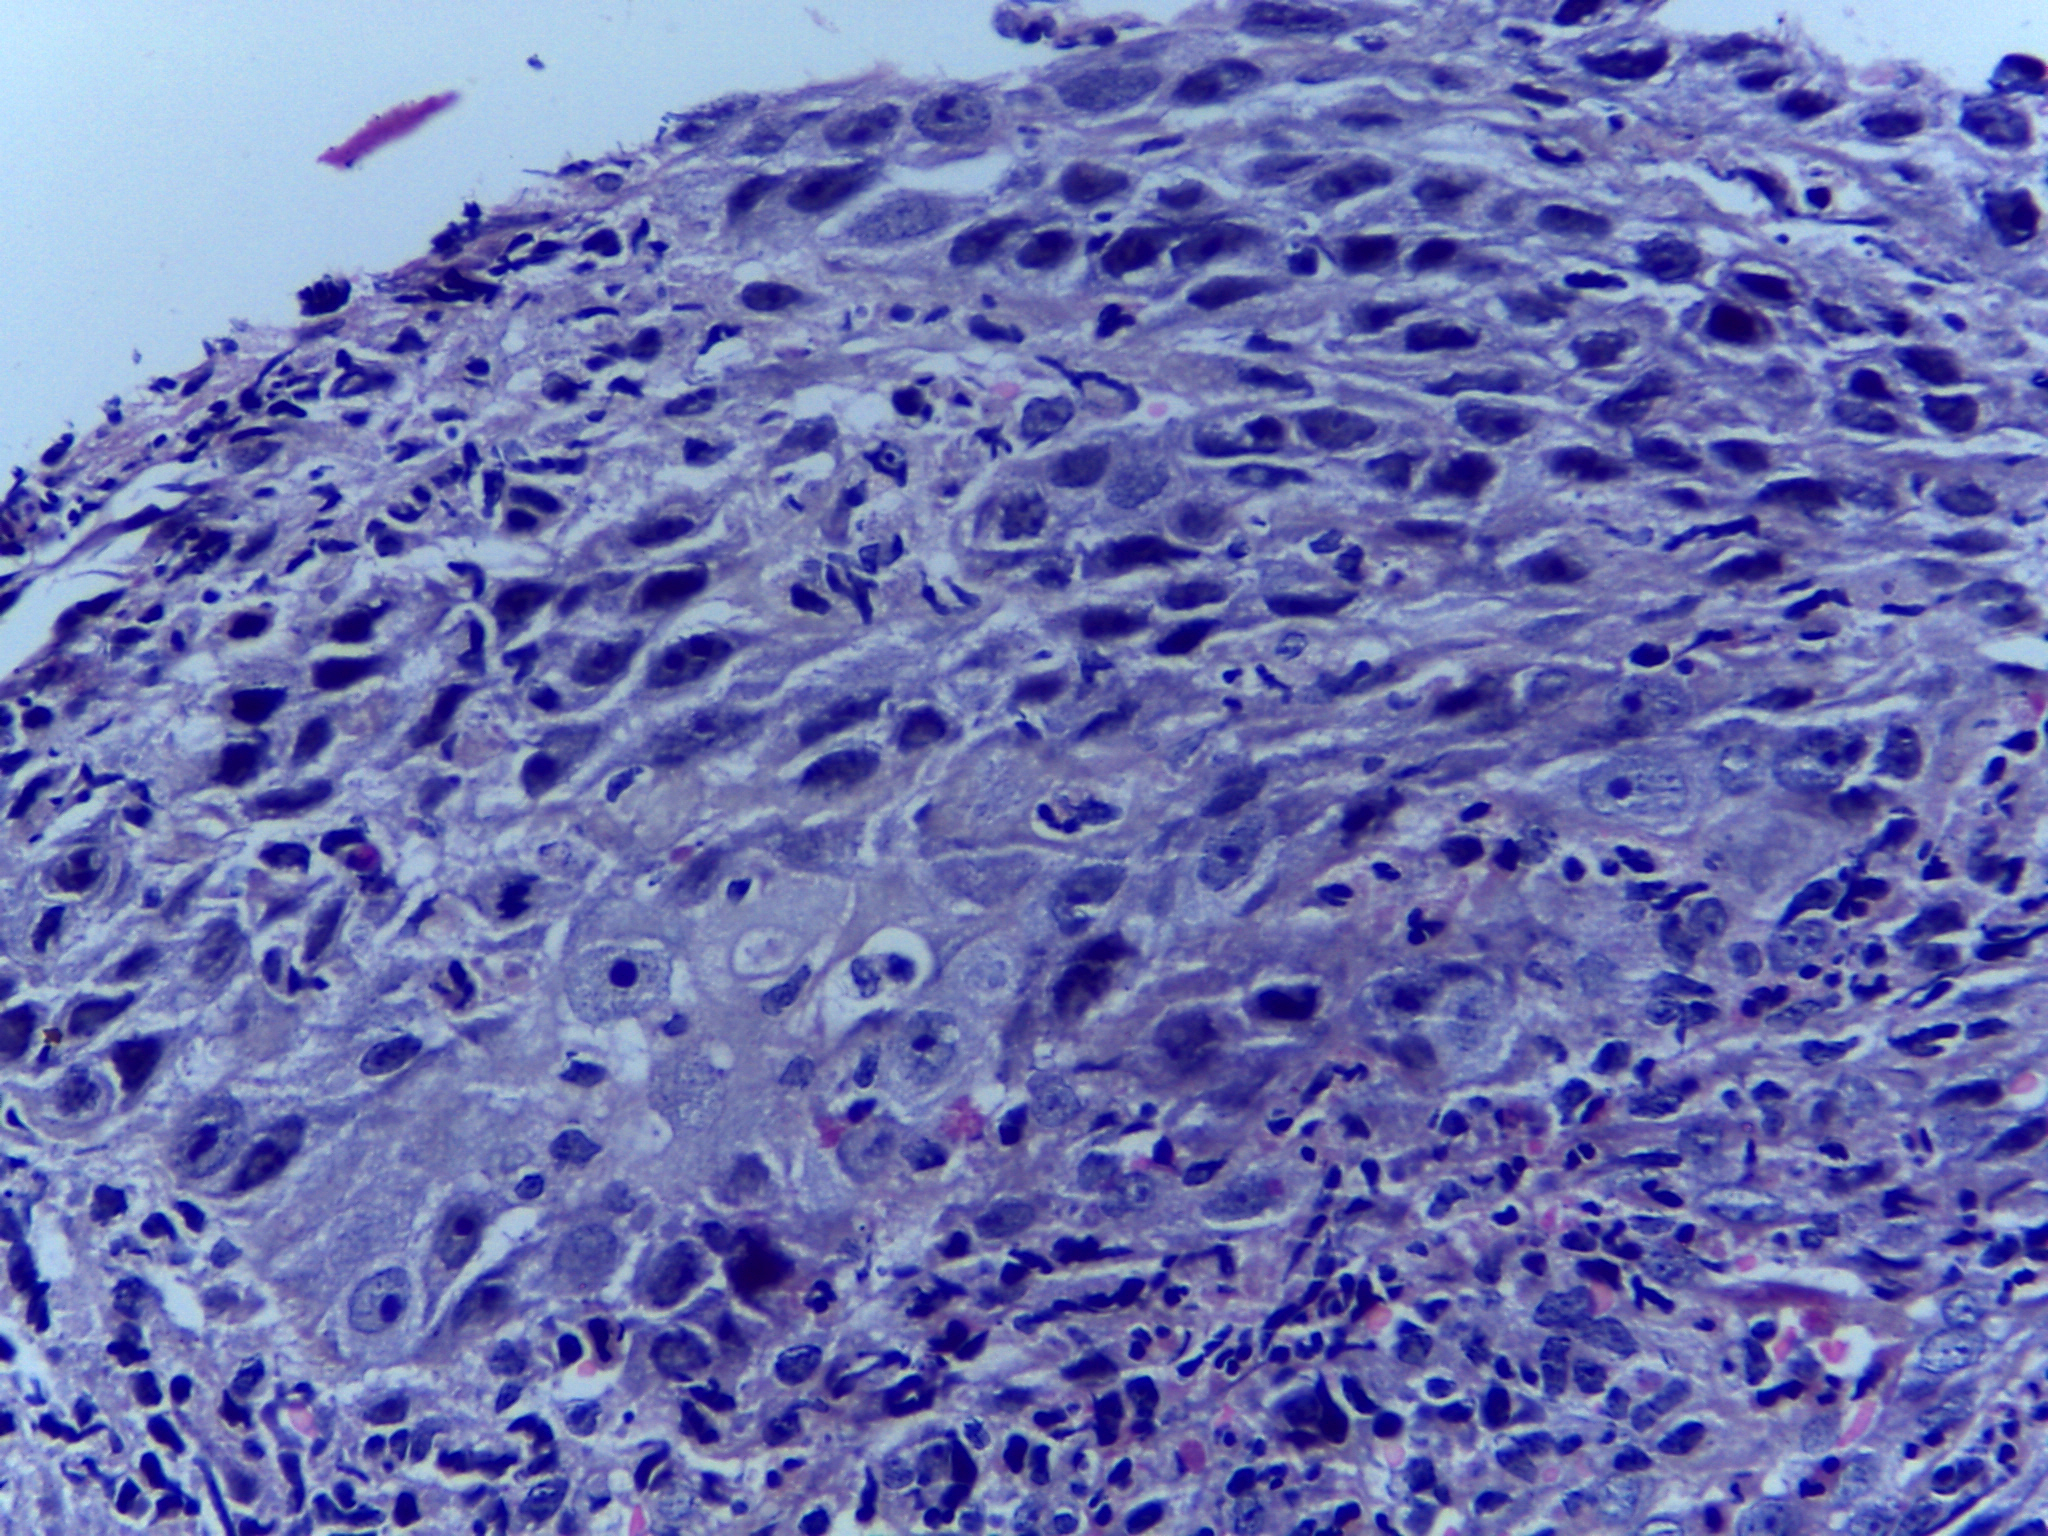
Diagnosis: OSCC